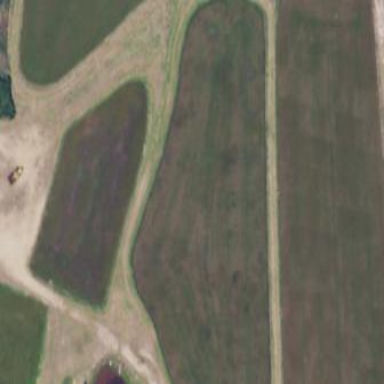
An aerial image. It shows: Farmland with cranberries as the crop.